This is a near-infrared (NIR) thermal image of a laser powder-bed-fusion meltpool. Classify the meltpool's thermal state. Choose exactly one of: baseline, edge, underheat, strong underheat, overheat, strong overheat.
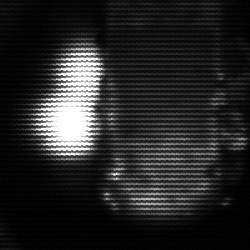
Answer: strong underheat